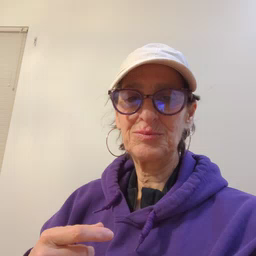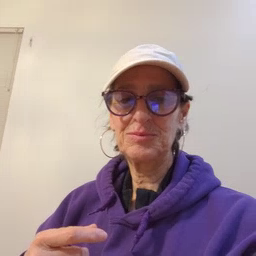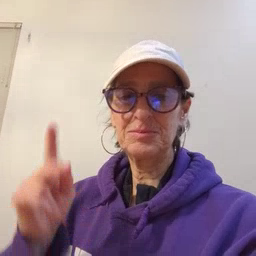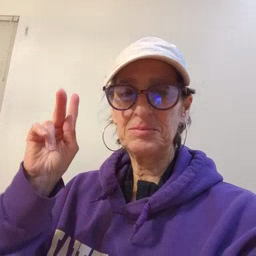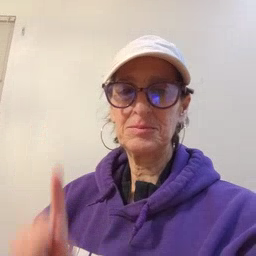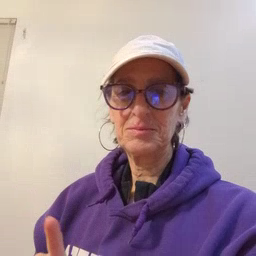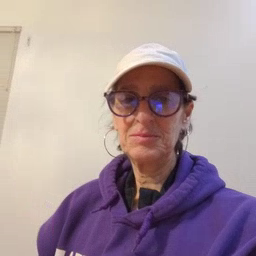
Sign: person